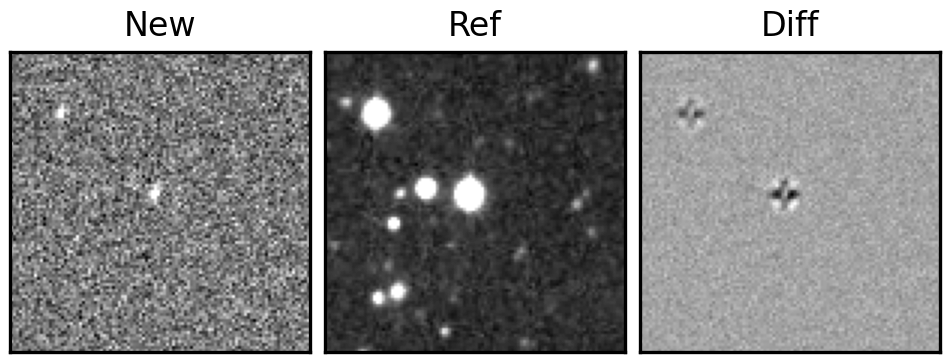
Label: bogus